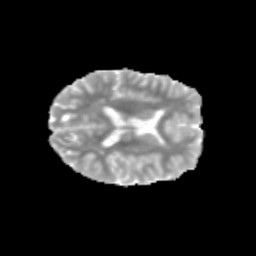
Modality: MD
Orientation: axial
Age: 13
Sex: female
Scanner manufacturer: siemens
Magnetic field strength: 3 T
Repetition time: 3.8 s
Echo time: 0.07 s